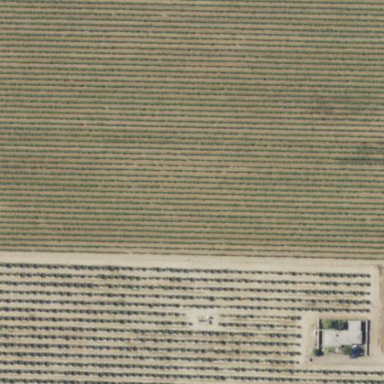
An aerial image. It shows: Vineyard.